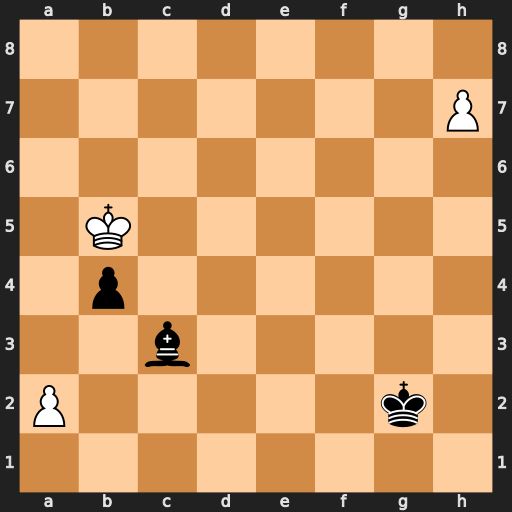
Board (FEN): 8/7P/8/1K6/1p6/2b5/P5k1/8
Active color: w
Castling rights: -
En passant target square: -
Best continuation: Kc4 Bf6 Kxb4